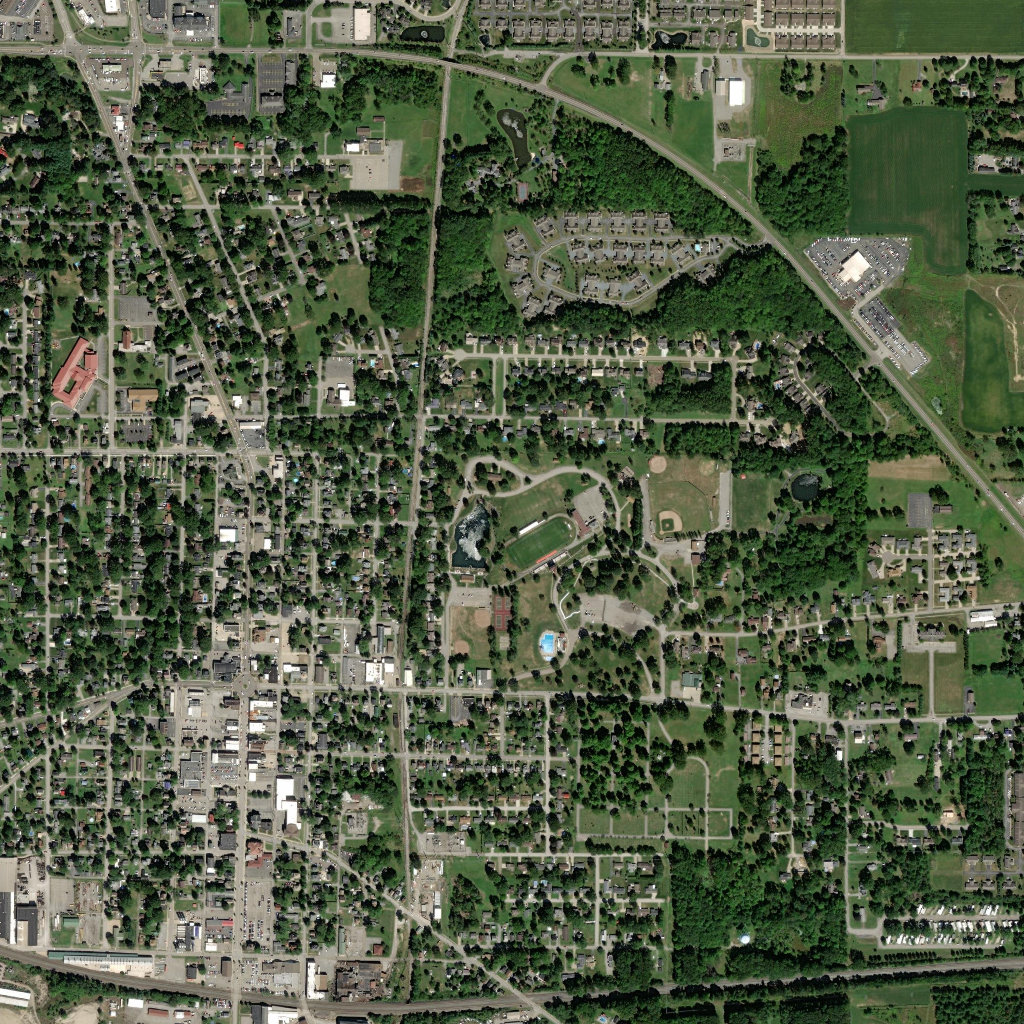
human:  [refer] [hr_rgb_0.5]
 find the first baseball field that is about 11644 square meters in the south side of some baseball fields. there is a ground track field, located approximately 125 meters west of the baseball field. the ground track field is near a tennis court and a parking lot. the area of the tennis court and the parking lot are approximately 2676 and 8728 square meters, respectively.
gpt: <box>[[63, 46, 69, 52, 0]]</box>